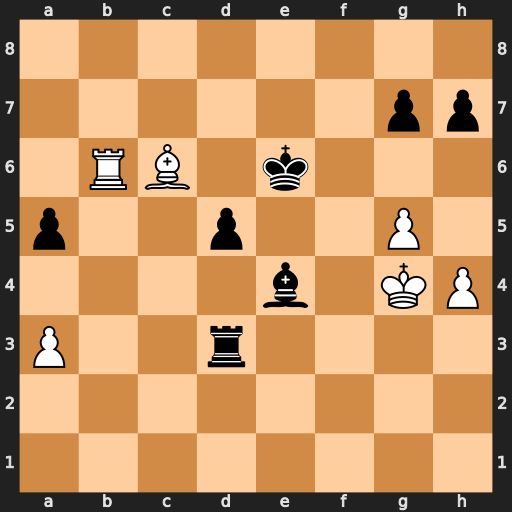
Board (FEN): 8/6pp/1RB1k3/p2p2P1/4b1KP/P2r4/8/8
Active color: w
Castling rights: -
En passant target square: -
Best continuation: Bb5+ Ke5 Bxd3